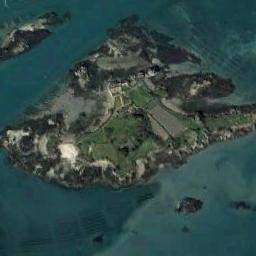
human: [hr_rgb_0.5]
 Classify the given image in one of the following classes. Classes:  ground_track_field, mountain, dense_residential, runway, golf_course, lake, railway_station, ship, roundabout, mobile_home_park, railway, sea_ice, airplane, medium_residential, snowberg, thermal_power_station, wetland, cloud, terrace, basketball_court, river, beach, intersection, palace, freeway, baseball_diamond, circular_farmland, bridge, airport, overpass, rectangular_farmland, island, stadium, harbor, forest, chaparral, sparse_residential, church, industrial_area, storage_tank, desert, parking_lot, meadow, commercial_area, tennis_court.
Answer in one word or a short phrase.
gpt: island